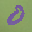
Label: 0